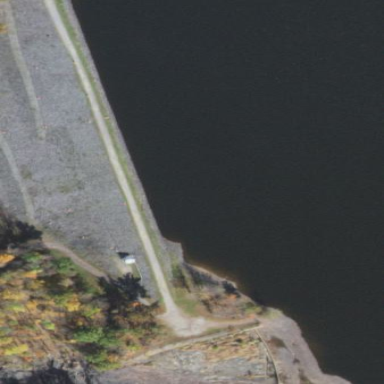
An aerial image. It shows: Dam along waterway.